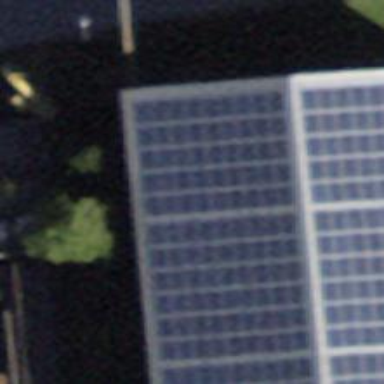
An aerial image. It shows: Solar power generator using photovoltaic panels.